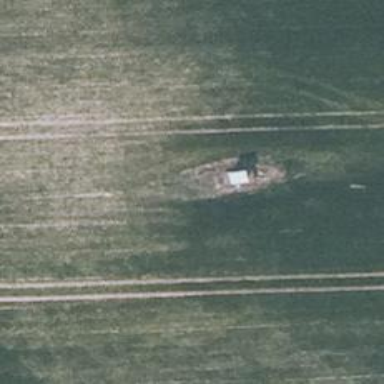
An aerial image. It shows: Hunting stand.